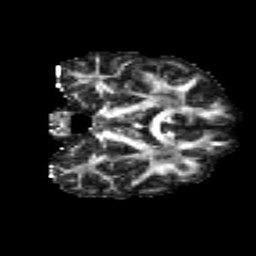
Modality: FA
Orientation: coronal
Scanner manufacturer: siemens
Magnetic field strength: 3 T
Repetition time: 4.16 s
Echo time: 0.0806 s